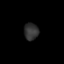
Tissue: prostate
Cell type: Epithelial cells
Senescence score: 0.7245
Nuclear area (px): 241
Mean DAPI intensity: 49.975